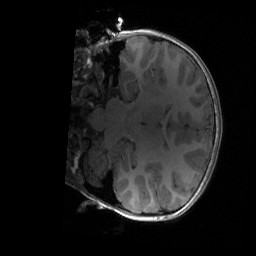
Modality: T1w
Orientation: coronal
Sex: male
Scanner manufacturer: siemens
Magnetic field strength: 3 T
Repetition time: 1.9 s
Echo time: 0.00243 s